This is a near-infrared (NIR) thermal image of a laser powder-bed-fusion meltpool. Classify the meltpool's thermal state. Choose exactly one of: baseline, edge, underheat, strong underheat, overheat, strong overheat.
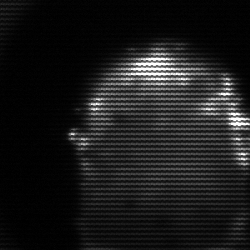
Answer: baseline